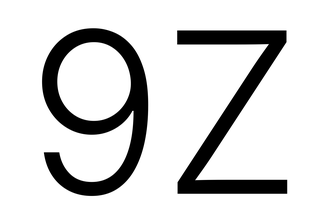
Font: Inter_Light